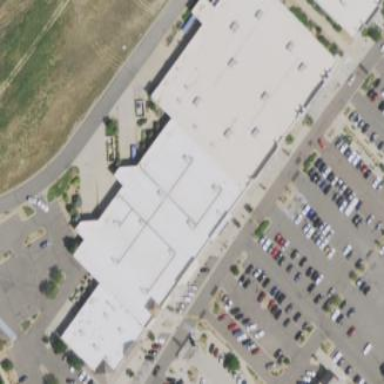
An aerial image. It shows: Retail building.